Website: macys
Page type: account-selection
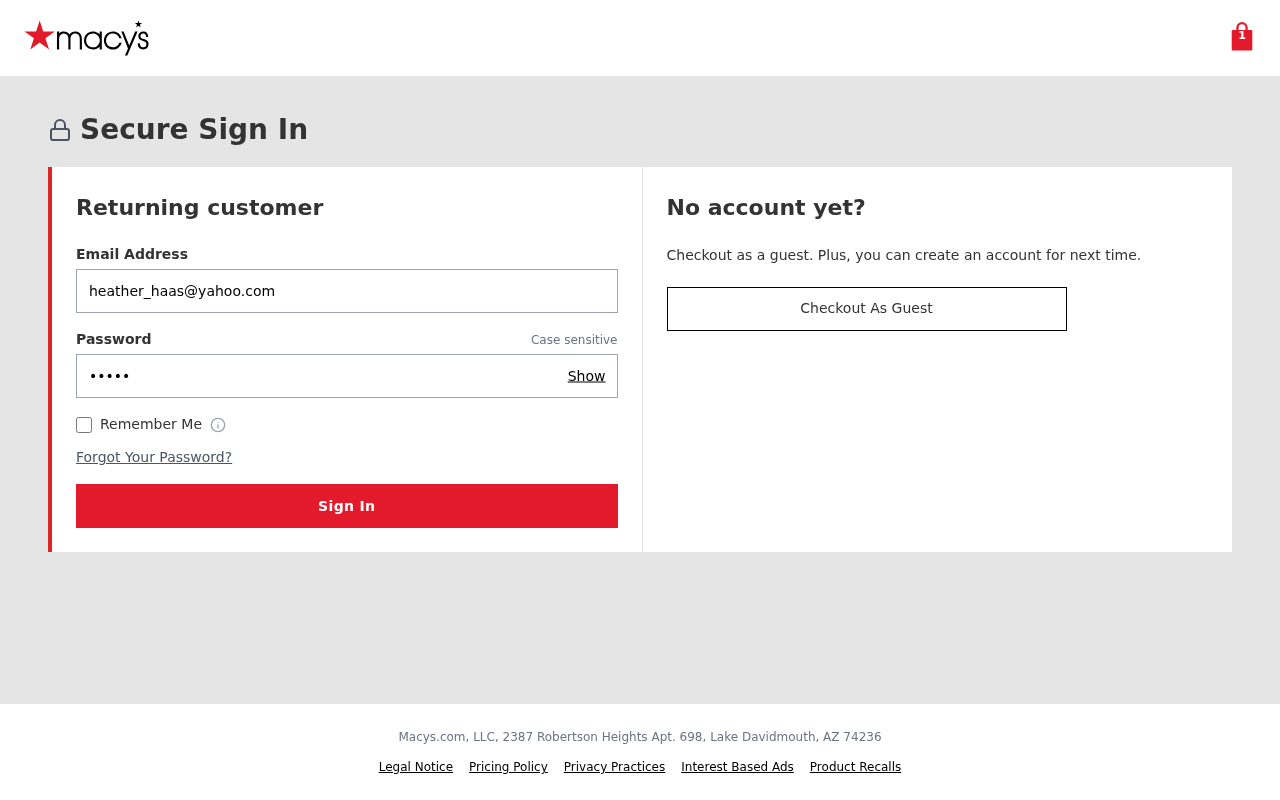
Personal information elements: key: PII_EMAIL
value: heather_haas@yahoo.com
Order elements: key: ORDER_NUM_ITEMS
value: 1